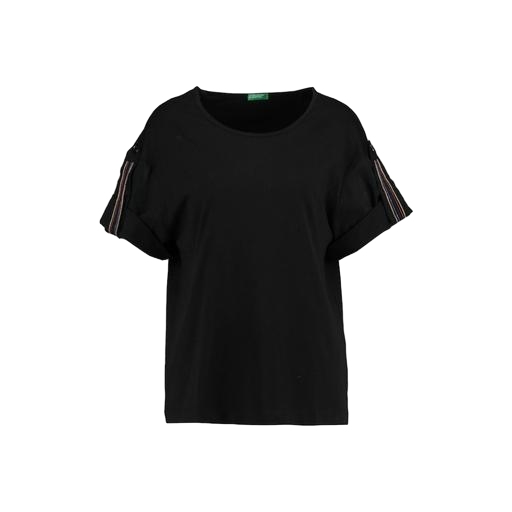
black plus size printed t-shirt only macy, black t-shirt basique jersey, black embroidered t-shirt, white background